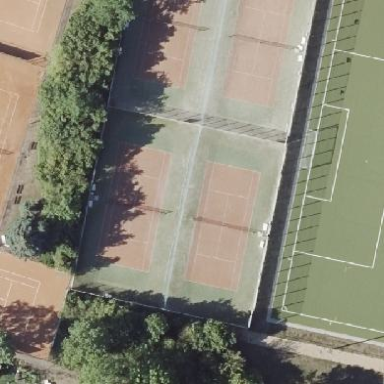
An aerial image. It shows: Tartan tennis court on pitch designated for leisure land.